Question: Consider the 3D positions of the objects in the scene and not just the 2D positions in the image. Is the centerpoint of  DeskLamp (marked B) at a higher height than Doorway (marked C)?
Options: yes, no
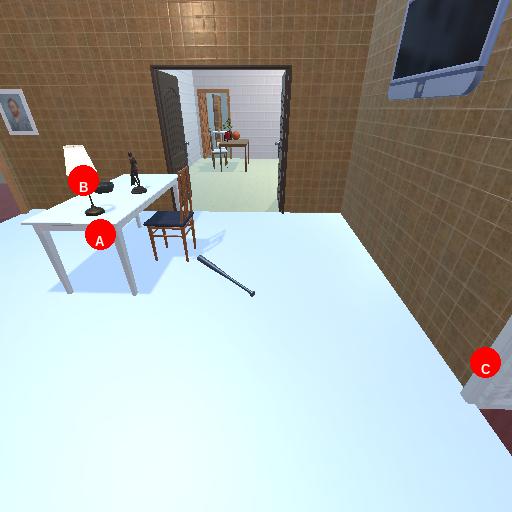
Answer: yes